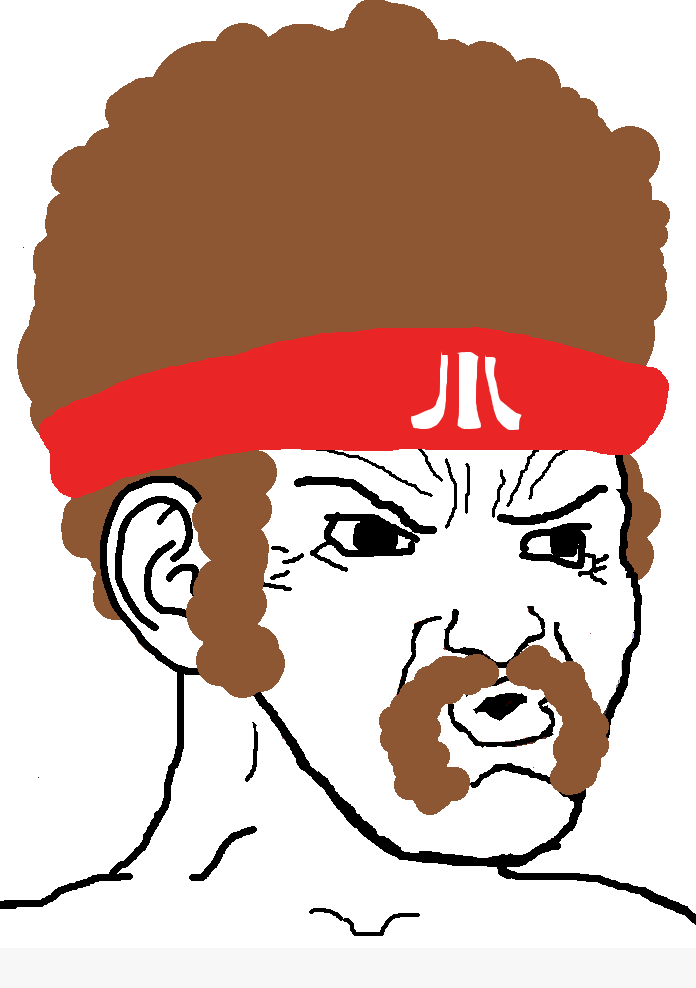
Label: 5_Hooker